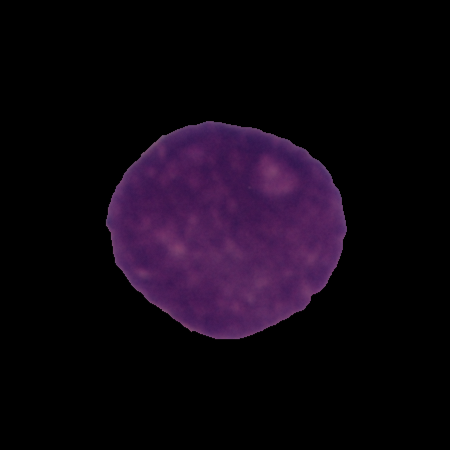
Label: cancer